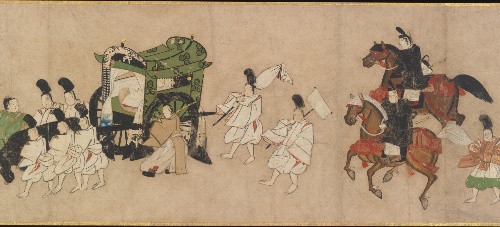
Title: 源氏物語絵巻  「澪標」|“Channel Markers” (Miotsukushi)
Date: late 14th–early 15th century
Object type: Handscroll
Classification: Paintings
Medium: Handscroll; ink and color on paper
Culture: Japan
Period: Nanbokuchō (1336–92) or Muromachi (1392–1573) period,
Dimensions: Image: 12 3/16 in. x 14 ft. 8 in. (31 x 447 cm)
Department: Asian Art
Credit line: The Harry G. C. Packard Collection of Asian Art, Gift of Harry G. C. Packard, and Purchase, Fletcher, Rogers, Harris Brisbane Dick, and Louis V. Bell Funds, Joseph Pulitzer Bequest, and The Annenberg Fund Inc. Gift, 1975
Accession year: 1975
Repository: Metropolitan Museum of Art, New York, NY
Tags: Men|Carriages|Horses